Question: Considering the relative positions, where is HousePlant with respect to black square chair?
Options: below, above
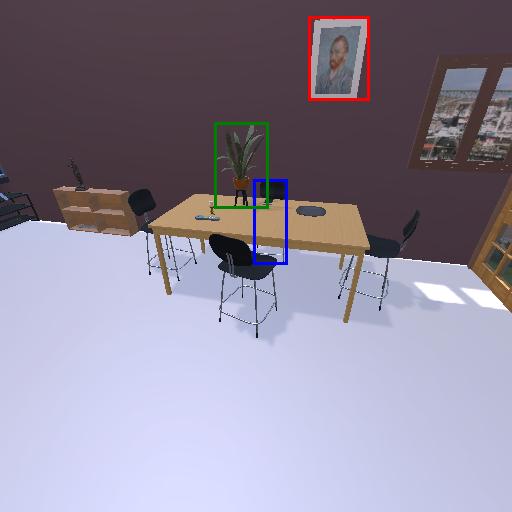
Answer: below